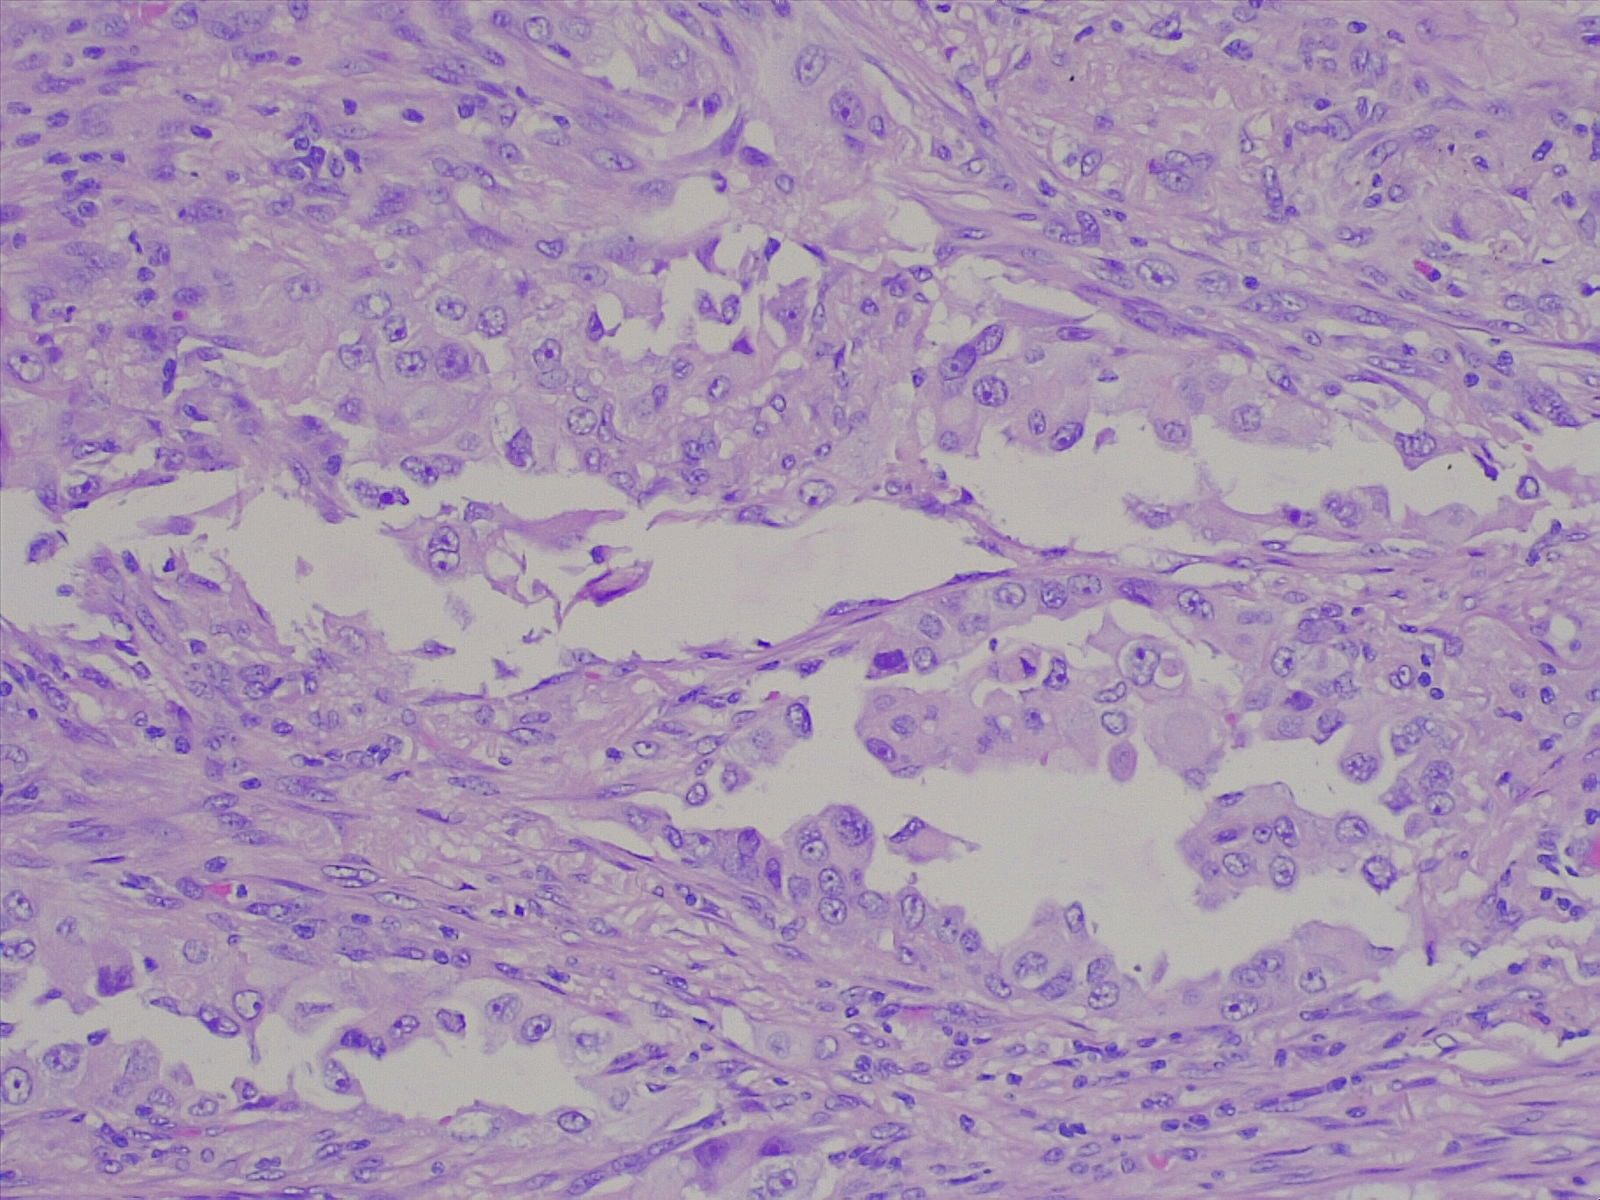
Label: lung adenocarcinoma, moderately differentiated